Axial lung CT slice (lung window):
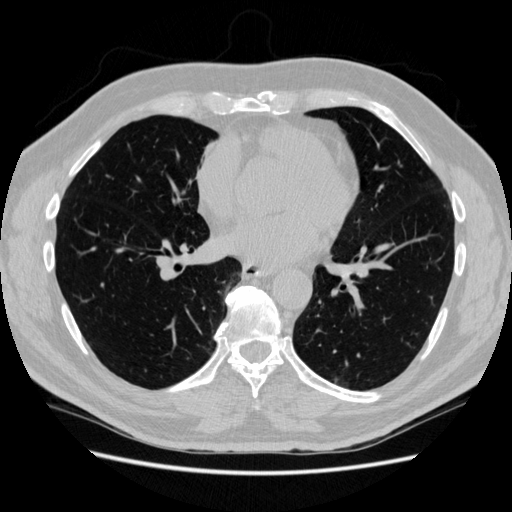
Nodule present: no